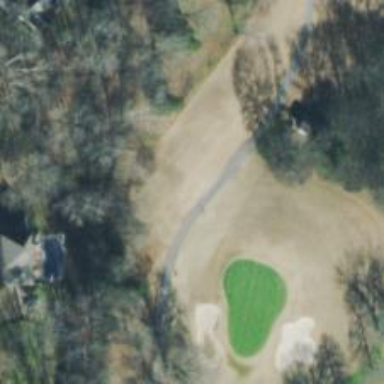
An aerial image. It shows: Path for both roads and golfers.